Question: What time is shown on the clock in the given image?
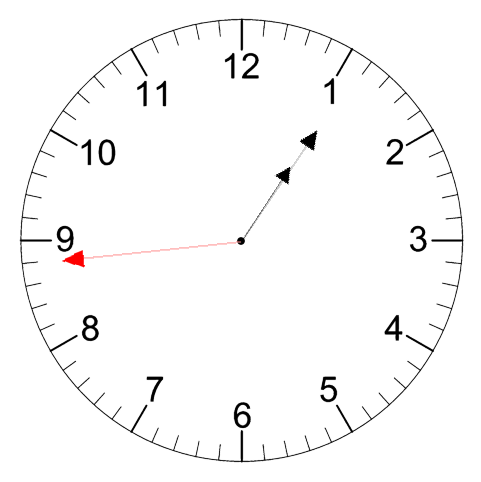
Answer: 01:05:44